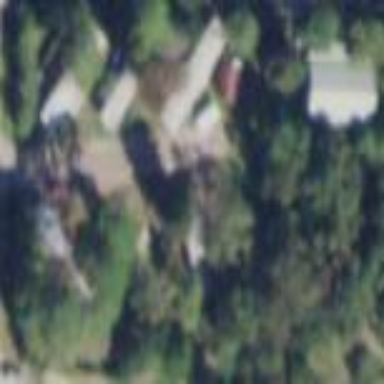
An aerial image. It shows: Residential area known as trailer park.